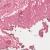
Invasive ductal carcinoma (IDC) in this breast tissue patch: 0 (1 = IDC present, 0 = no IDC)